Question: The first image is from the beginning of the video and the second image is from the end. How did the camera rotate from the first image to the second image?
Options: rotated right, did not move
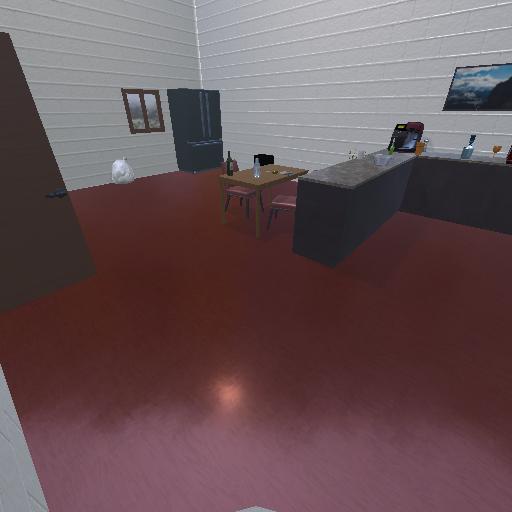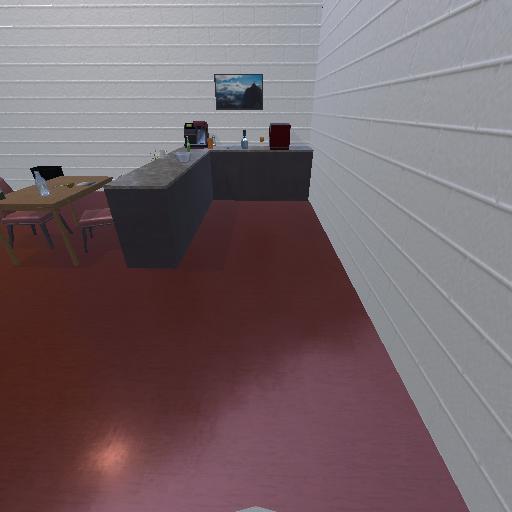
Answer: rotated right